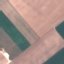
Label: AnnualCrop